Question: When IDE compiles gradle project there is java process in memory ( about 250MB).
However launching 'gradle buld --daemon' other daemon java process is launched (about 150MB)

<URL>
Is there way to connect to Gradle daemon launched by Gradle Tooling APIs from command line.
More info from <URL>
>
### Design differences
Pivotal Gradle IDE uses <URL>.
This is recommended integration by GradleWare.
In contrast Enide Gradle launches 'gradle' executable similar how you do from command line. (And similar to <URL>
The API is simpler, just as what you see from 'gradle -h', but of course it will not give access to underlying model as with Tooling API.Since 0.15 '--daemon' option is enabled by default <URL>.
And as Tooling API also uses Gradle Deamon, the performance is similar: i.e. a bit longer first run, second run is faster and optimized.
Read also about <URL>.
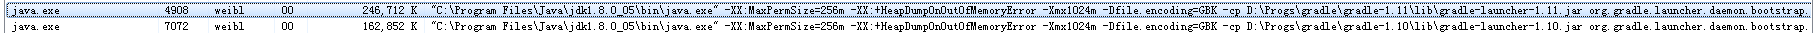
Answer: It is possible to reuse the same Gradle daemon process when requesting build from IDE and/or command line. If you see new process created then it is most likely because one of the situations described in <URL> and to see why it is not reused. In your image it looks that one daemon uses Gradle 1.10 and the 2nd 1.10.